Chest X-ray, PA view. Patient: 39 years old, sex M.
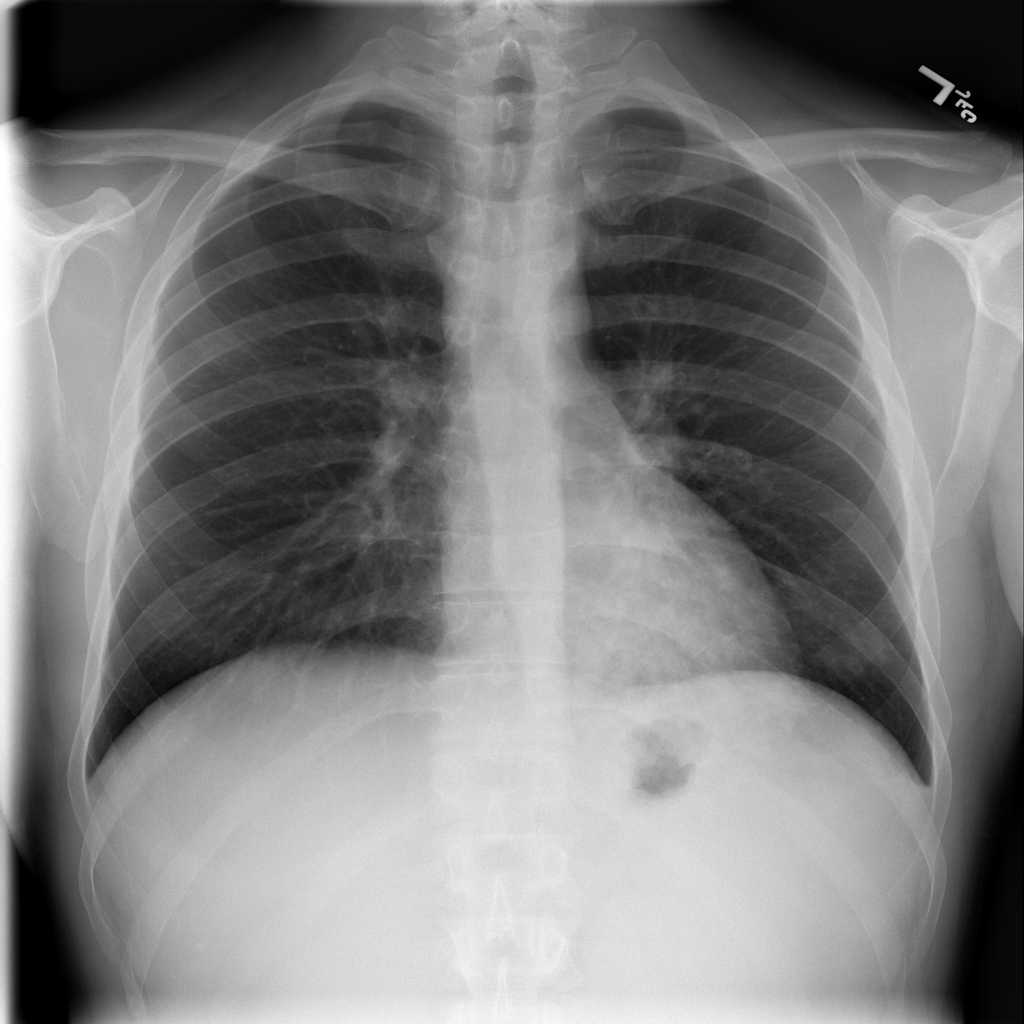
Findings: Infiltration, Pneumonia